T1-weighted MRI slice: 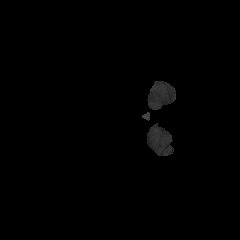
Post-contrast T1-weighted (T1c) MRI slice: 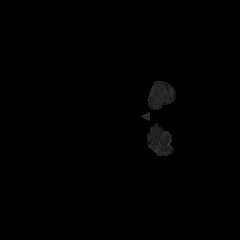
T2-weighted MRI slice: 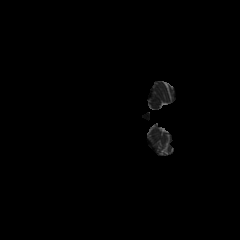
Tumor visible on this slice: no